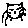
Label: cat